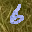
Label: 6